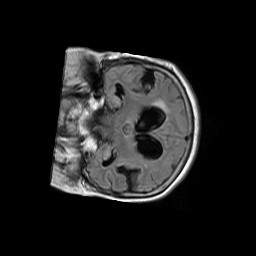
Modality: FLAIR
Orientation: coronal
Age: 82
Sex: female
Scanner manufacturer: philips
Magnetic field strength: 1.5 T
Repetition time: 11 s
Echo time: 0.14 s